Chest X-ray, AP view. Patient: 28 years old, sex M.
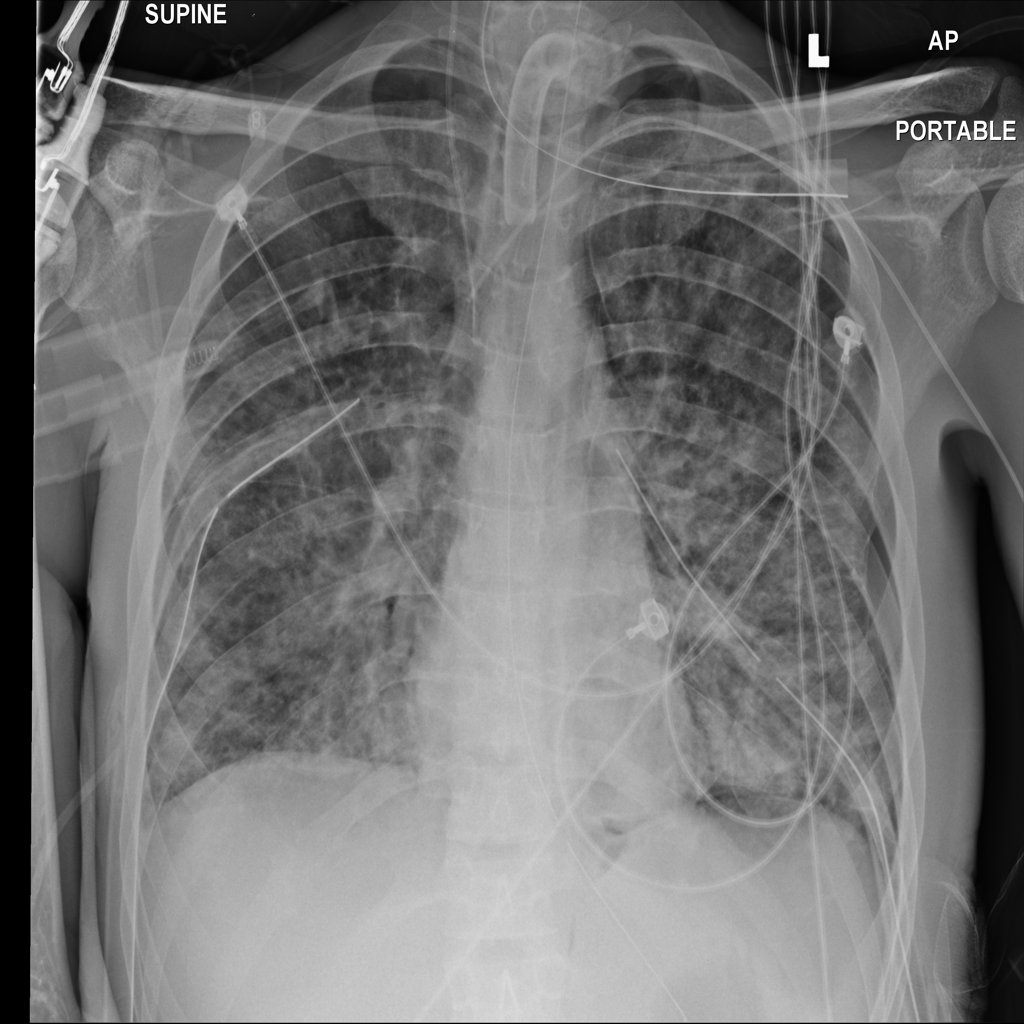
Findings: Pneumothorax